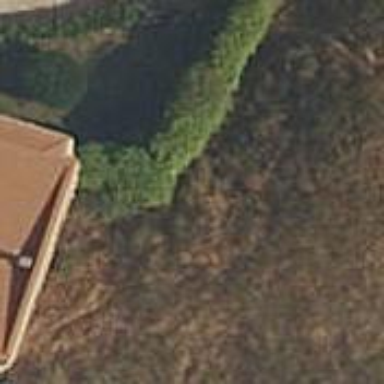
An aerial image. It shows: Fence.